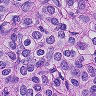
Metastatic tissue present: yes